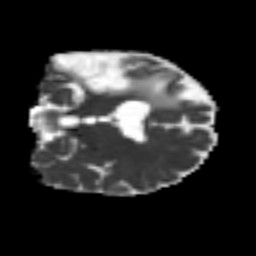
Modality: MD
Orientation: coronal
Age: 46
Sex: male
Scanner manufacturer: siemens
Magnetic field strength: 3 T
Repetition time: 4.999 s
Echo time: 0.07946 s